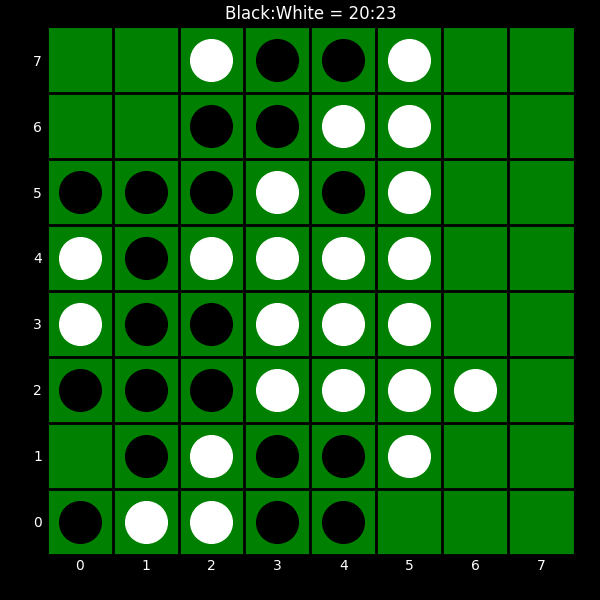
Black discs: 20
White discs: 23